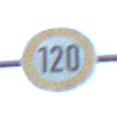
Verkehrszeichen: Geschwindigkeit120
Umgebung: Outdoor, RoadRail
Tageszeit: SunriseSunset
Wetter: PartlyCloudy
Licht: Natural
Jahreszeit: NotSpecified
Kontrast: LowContrast